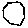
Label: hexagon